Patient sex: M
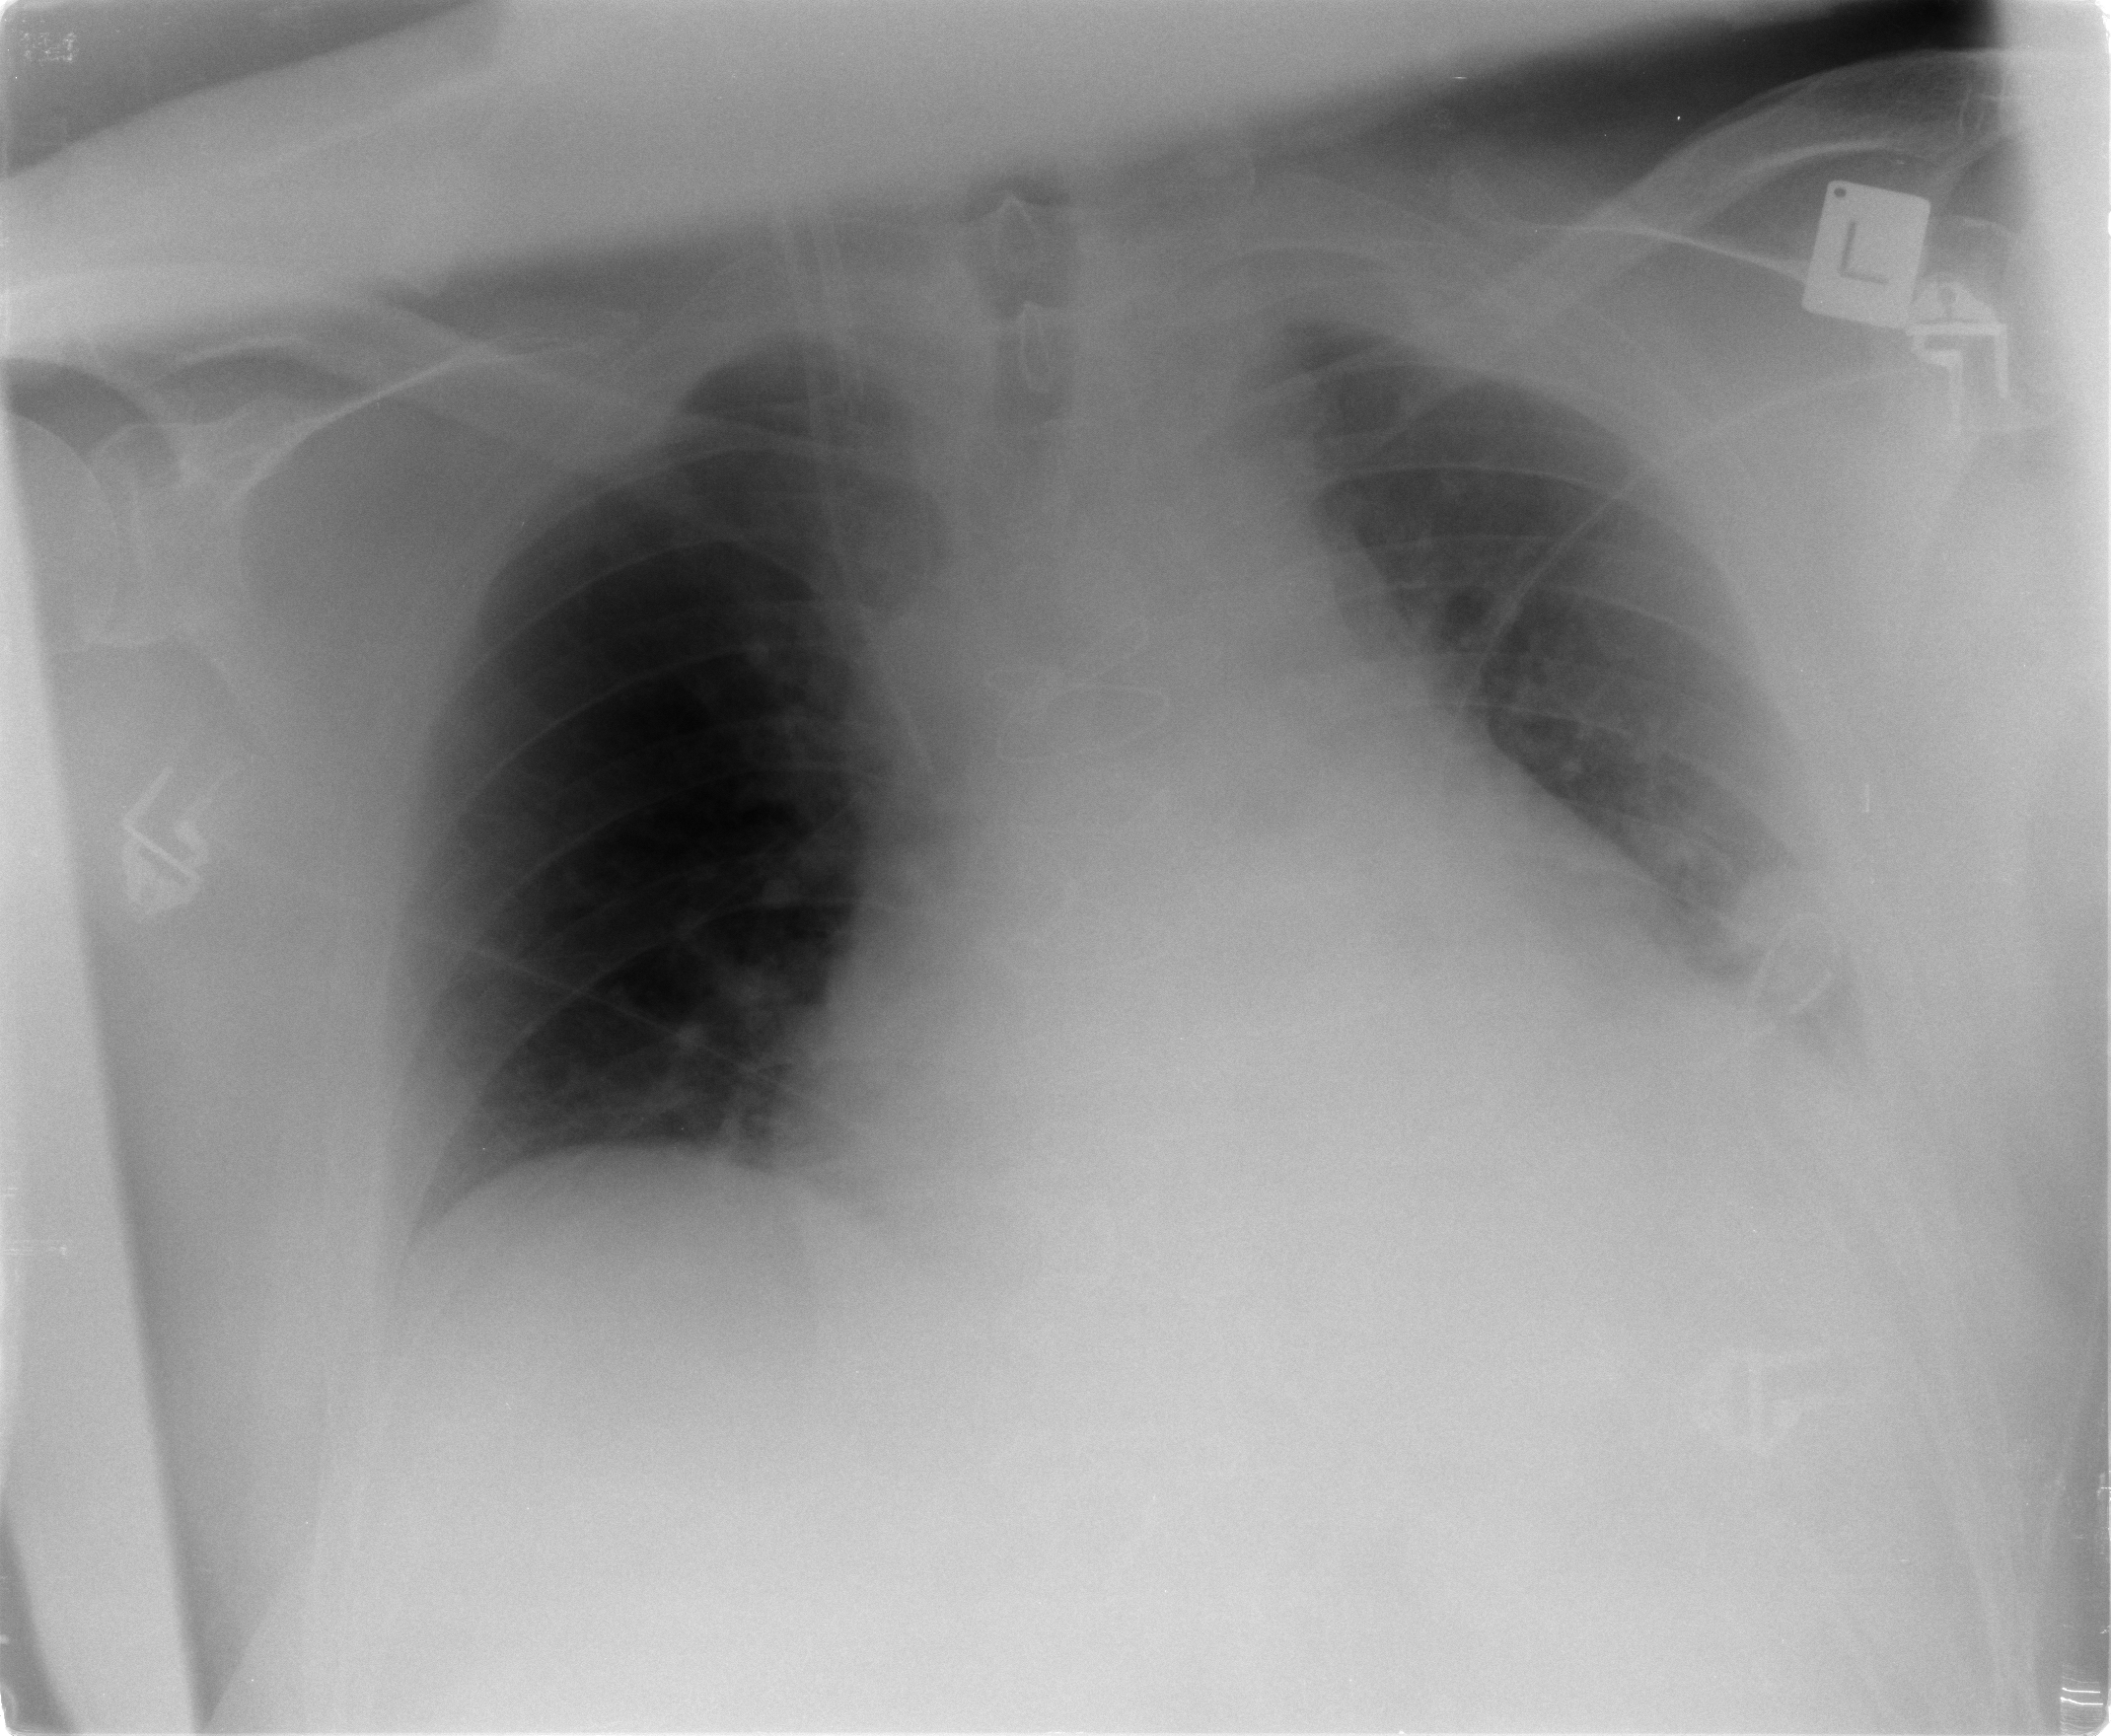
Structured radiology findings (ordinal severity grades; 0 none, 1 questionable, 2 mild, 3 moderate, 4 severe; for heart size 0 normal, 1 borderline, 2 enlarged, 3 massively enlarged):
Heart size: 2
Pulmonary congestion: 1
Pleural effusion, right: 0
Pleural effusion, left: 2
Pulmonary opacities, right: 0
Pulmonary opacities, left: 0
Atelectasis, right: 0
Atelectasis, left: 2